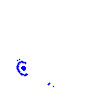
Particle: pion